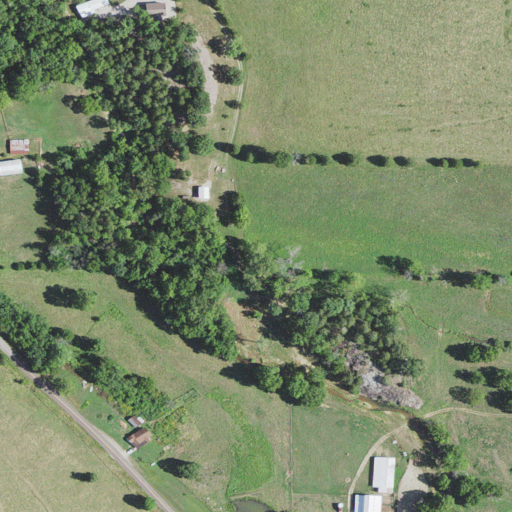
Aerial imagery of valley in Missouri named Black Valley containing pasture, open development, mixed forest, deciduous forest, low intensity development, and medium intensity development